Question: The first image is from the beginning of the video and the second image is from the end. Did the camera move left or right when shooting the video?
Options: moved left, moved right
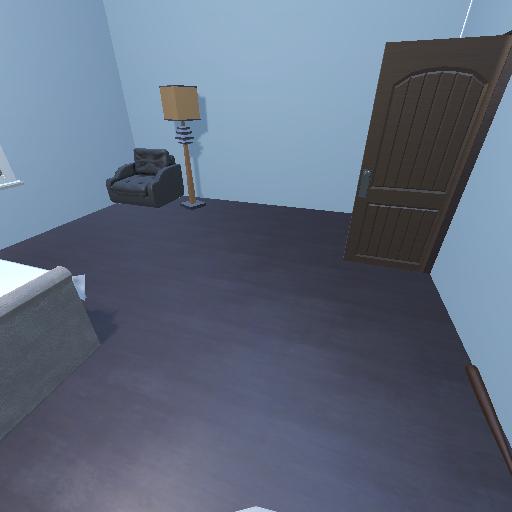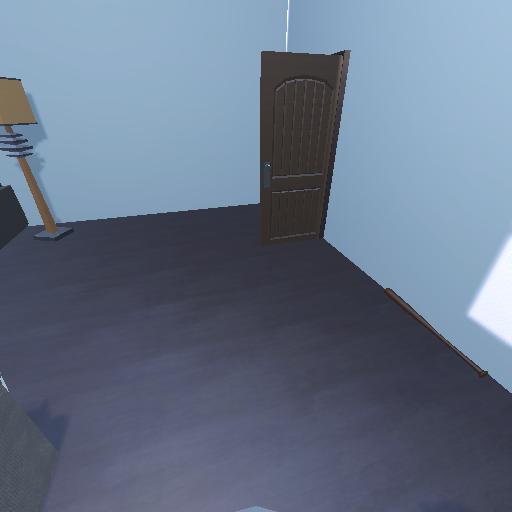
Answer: moved left